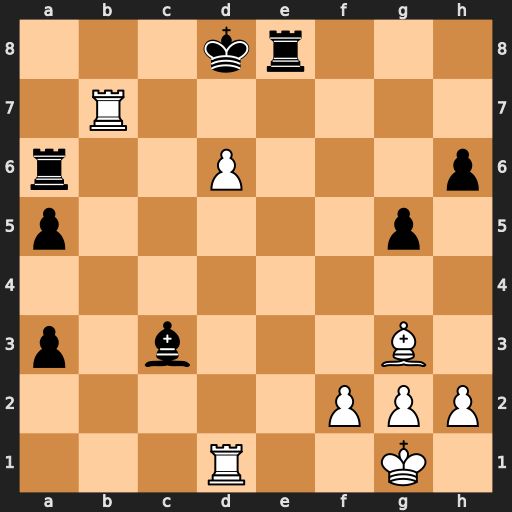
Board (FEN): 3kr3/1R6/r2P3p/p5p1/8/p1b3B1/5PPP/3R2K1
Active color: w
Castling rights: -
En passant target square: -
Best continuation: Rb8+ Kd7 Rxe8